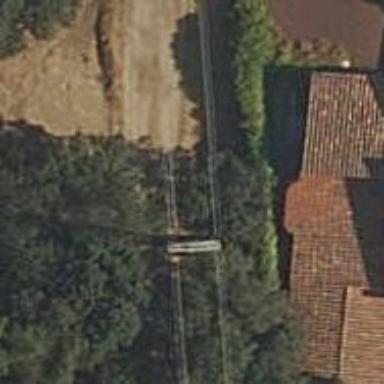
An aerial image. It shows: Power pole.